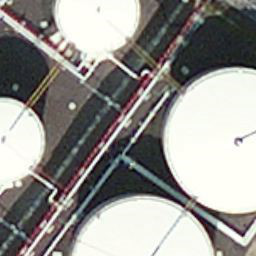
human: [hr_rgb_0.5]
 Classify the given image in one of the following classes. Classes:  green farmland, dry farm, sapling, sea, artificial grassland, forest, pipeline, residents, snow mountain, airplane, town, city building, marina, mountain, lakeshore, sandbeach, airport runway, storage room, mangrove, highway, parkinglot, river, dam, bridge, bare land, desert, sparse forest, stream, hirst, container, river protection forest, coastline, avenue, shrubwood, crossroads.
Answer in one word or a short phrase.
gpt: storage room